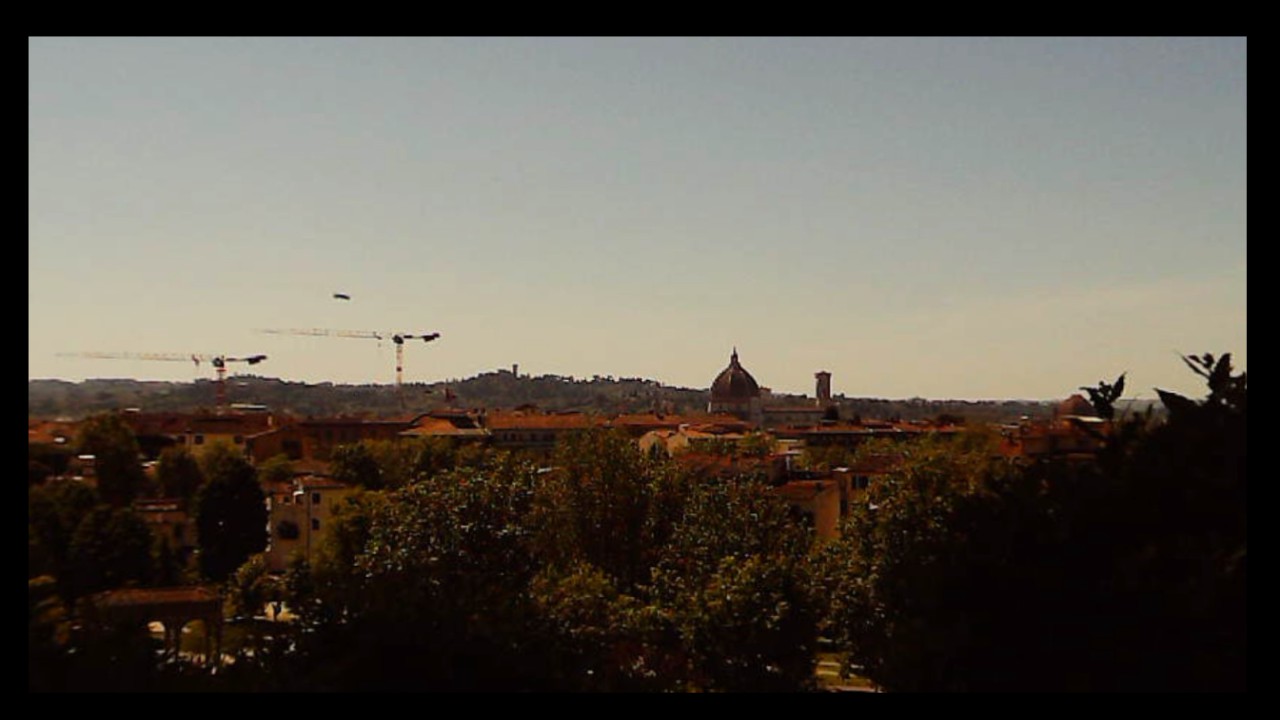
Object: DJI Tello EDU